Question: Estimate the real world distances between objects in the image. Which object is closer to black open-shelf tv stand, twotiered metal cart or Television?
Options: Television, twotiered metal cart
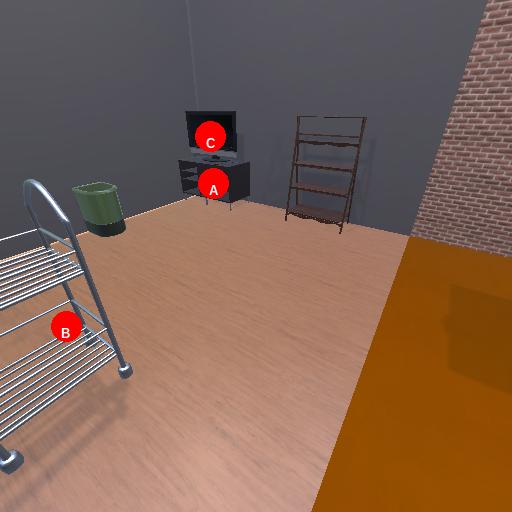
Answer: Television